Question: I know one way to not sort the x-label is using 'set_xticklabels', but I am wondering if there is another method to solve the problem. I mean, how can I not sort the x-label except using 'set_xticklabels'?
'''
import pandas as pd
import numpy as np
import matplotlib.pyplot as plt
import random
url="https://archive.ics.uci.edu/ml/machine-learning-databases/adult/adult.data"
df = pd.read_csv(url,header=None,names=['age', 'workclass', 'fnlwgt', 'education', 'education-num', 'marital-status', 'occupation', 'relationship', 'race', 'sex', 'capital-gain', 'capital-loss', 'hours-per-week','native-country', 'result'])
fnlwgt=[0,0,0,0,0,0,0,0,0]
for i in range(len(df)):
if df.iloc[i,2]<=50000:
fnlwgt[0]+=1
elif df.iloc[i,2]<=100000:
fnlwgt[1]+=1
elif df.iloc[i,2]<=150000:
fnlwgt[2]+=1
elif df.iloc[i,2]<=200000:
fnlwgt[3]+=1
elif df.iloc[i,2]<=250000:
fnlwgt[4]+=1
elif df.iloc[i,2]<=300000:
fnlwgt[5]+=1
elif df.iloc[i,2]<=350000:
fnlwgt[6]+=1
elif df.iloc[i,2]<=400000:
fnlwgt[7]+=1
else:
fnlwgt[8]+=1
xs=['0~50k','50k~100k','100k~150k','150k~200k','200k~250k','250k~300k','300k~350k','350k~400k','400k~450k']
plt.bar(xs,fnlwgt)
plt.show()
'''
Second question, When I use 'set_xticklabels', the figure showed a weird ratio. How can I solve it?

I just change
'''
plt.bar(xs,fnlwgt)
plt.show()
'''
to
'''
fig = plt.figure()
ax1 = fig.add_subplot(131)
ax1.bar(xs, fnlwgt)
ax1.set_xticklabels(xs)
plt.show()
'''
No matter I zoomed in or opened to full screen, the figure still remained the same ratio. I know I can set the orientation but I just want to see whether I can get the same result without setting orientation.
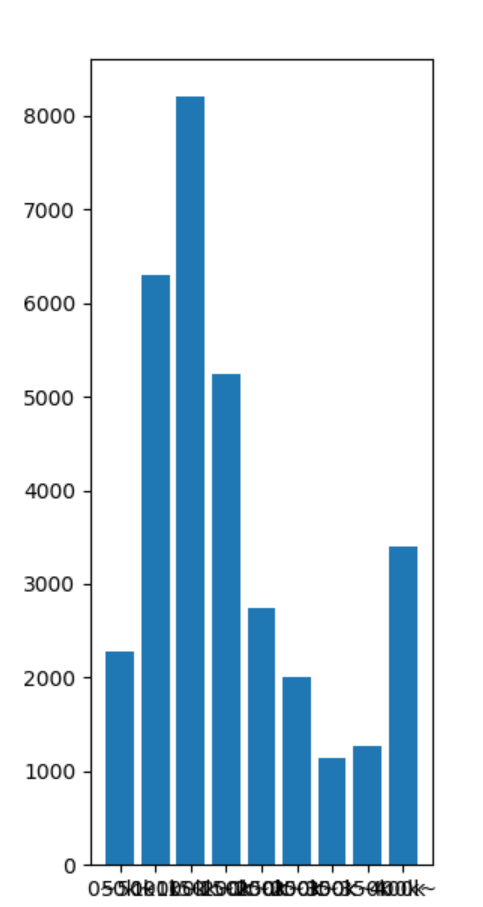
Answer: You can change set the aspect ratio by changing the figure size. For example,
'''
fig = plt.figure(figsize=(12, 5))
ax1 = fig.add_subplot(131)
ax1.bar(xs, fnlwgt)
ax1.set_xticklabels(xs)
plt.show()
'''
However, the aspect ratio is probably caused by the fact that you are creating 3 subplots ('ax1 = fig.add_subplot(131)') and only use one of the 3.